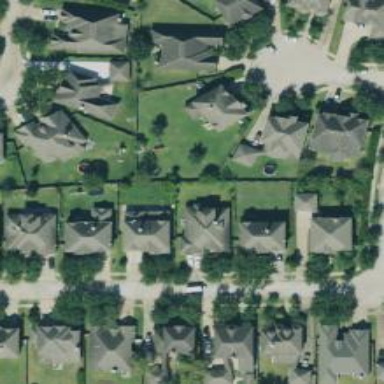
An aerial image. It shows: Neighborhood.